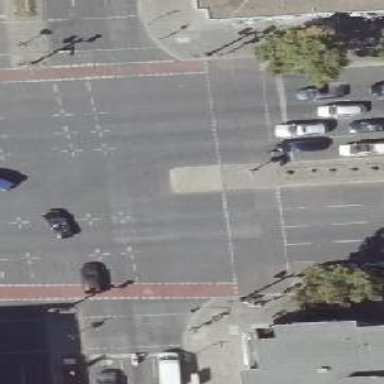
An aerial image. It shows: Footway that serves as traffic island.